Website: bh-photo
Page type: billing-address
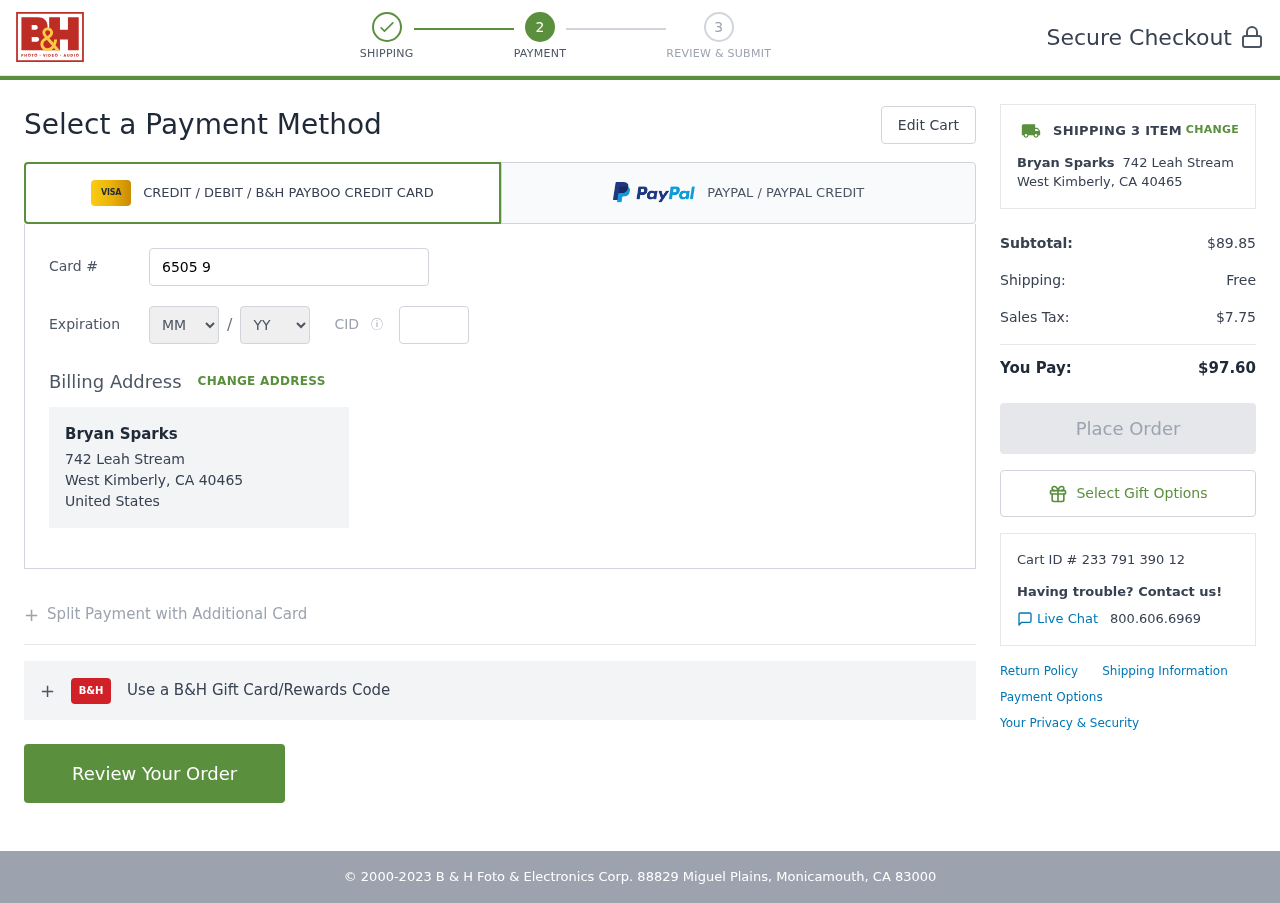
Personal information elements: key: PII_CARD_CVV
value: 857
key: PII_CARD_EXPIRY_MONTH
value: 09
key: PII_CARD_EXPIRY_YEAR
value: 29
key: PII_CARD_NUMBER
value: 6505 9569 6872 6638
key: PII_CITY_STATE_ZIP
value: West Kimberly, CA 40465
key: PII_COUNTRY
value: United States
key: PII_FULLNAME
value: Bryan Sparks
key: PII_STREET
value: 742 Leah Stream
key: PII_FULLNAME2
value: Bryan Sparks
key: PII_CITY
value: West Kimberly
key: PII_STATE_ABBR
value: CA
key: PII_POSTCODE
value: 40465
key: PII_POSTCODE_FULL
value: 40465
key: PII_CITY_STATE
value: West Kimberly, CA
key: PII_POSTCODE_NUMERIC
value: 40465
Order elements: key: ORDER_NUM_ITEMS
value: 3
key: ORDER_SUBTOTAL
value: $89.85
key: ORDER_SHIPPING_COST
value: Free
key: ORDER_TAX
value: $7.75
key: ORDER_TOTAL
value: $97.60
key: ORDER_ID
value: Cart ID # 233 791 390 12